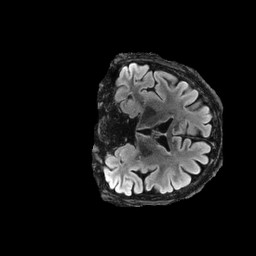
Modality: FLAIR
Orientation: coronal
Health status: ill
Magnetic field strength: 3 T